Field crop: tomato
Growth stage: 1
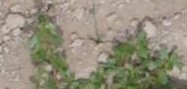
Species: portulaca